Question: I am trying to create a new Swift project and am having some issues. I tried to create a new single page application but when I build I get an error saying:
'''
2014-06-07 11:04:13.752 Matchismo (Swift)[2007:598021] Failed to instantiate
the default view controller for UIMainStoryboardFile 'Main' - perhaps the
designated entry point is not set?
'''
But when I create the same single page application project with Objective-C as the language, it compiles and runs just fine. Is there some manual thing I must do in Swift to get a project up and running?
My understanding for this error is that I need the default view to be set, which is merely checking a box on your view controller's attributes (picture below). I tried the solution suggested in <URL> stackoverflow post but it didnt help and I can't find much more help on the subject with Swift being so new. Any suggestions are appreciated.

<URL>
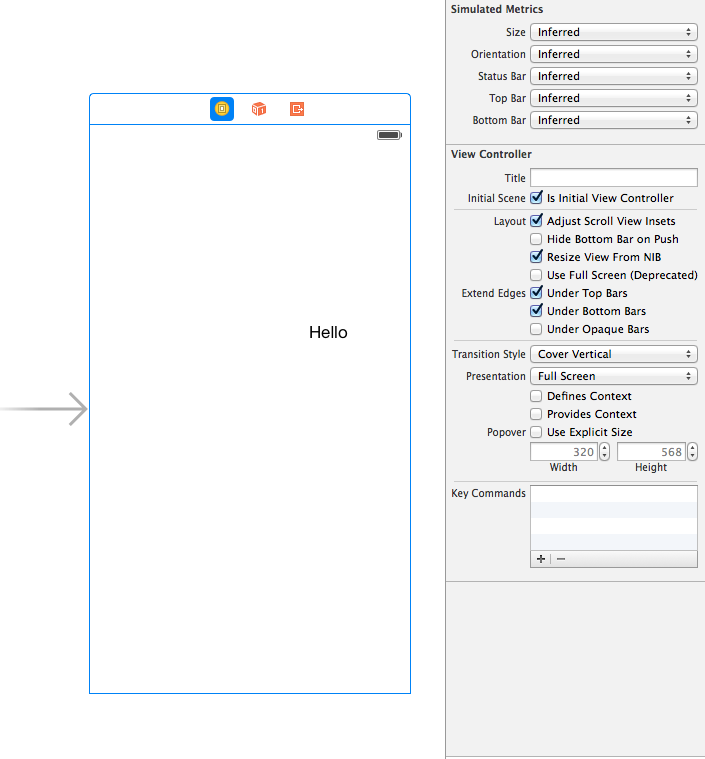
Answer: Select the ViewController Scene. Now, select the inspector panel from the sidebar options. Check the "Is Initial View Controller" attribute option, save the project and build the project again.